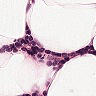
Metastatic tissue present: no